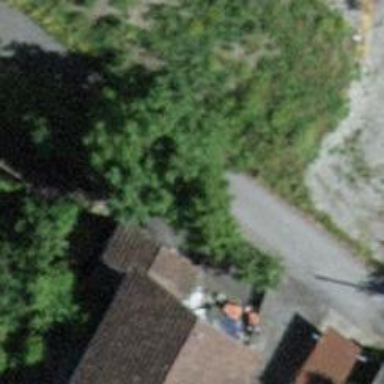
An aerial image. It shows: Asphalt alley designated as service road.